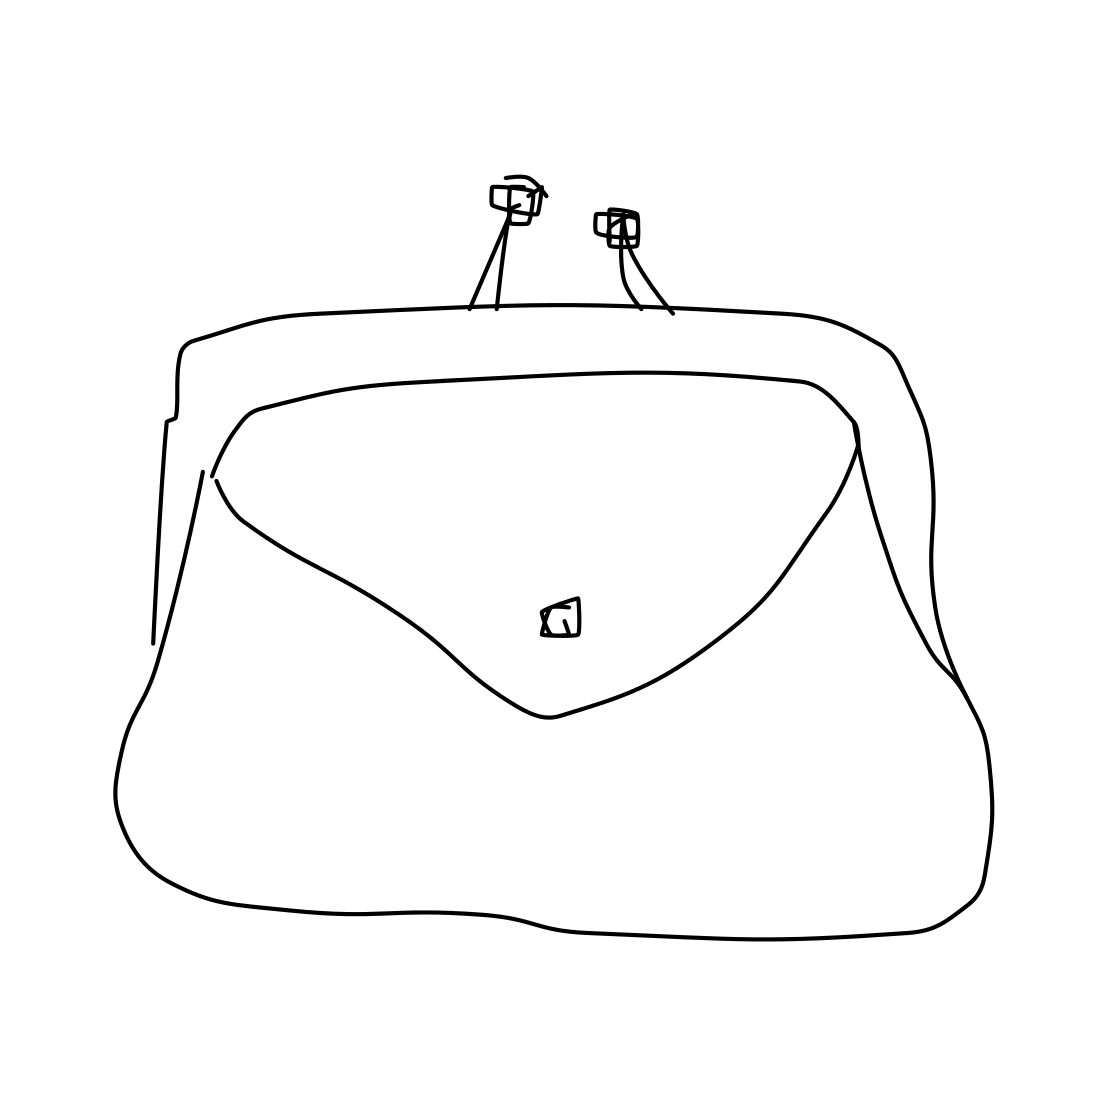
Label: purse